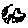
Label: car